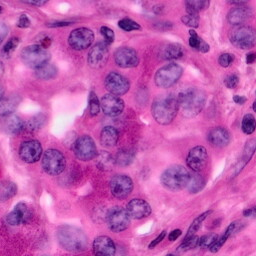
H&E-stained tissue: Pancreatic